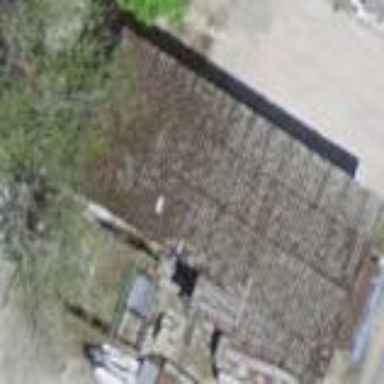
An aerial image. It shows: View of roof of building.